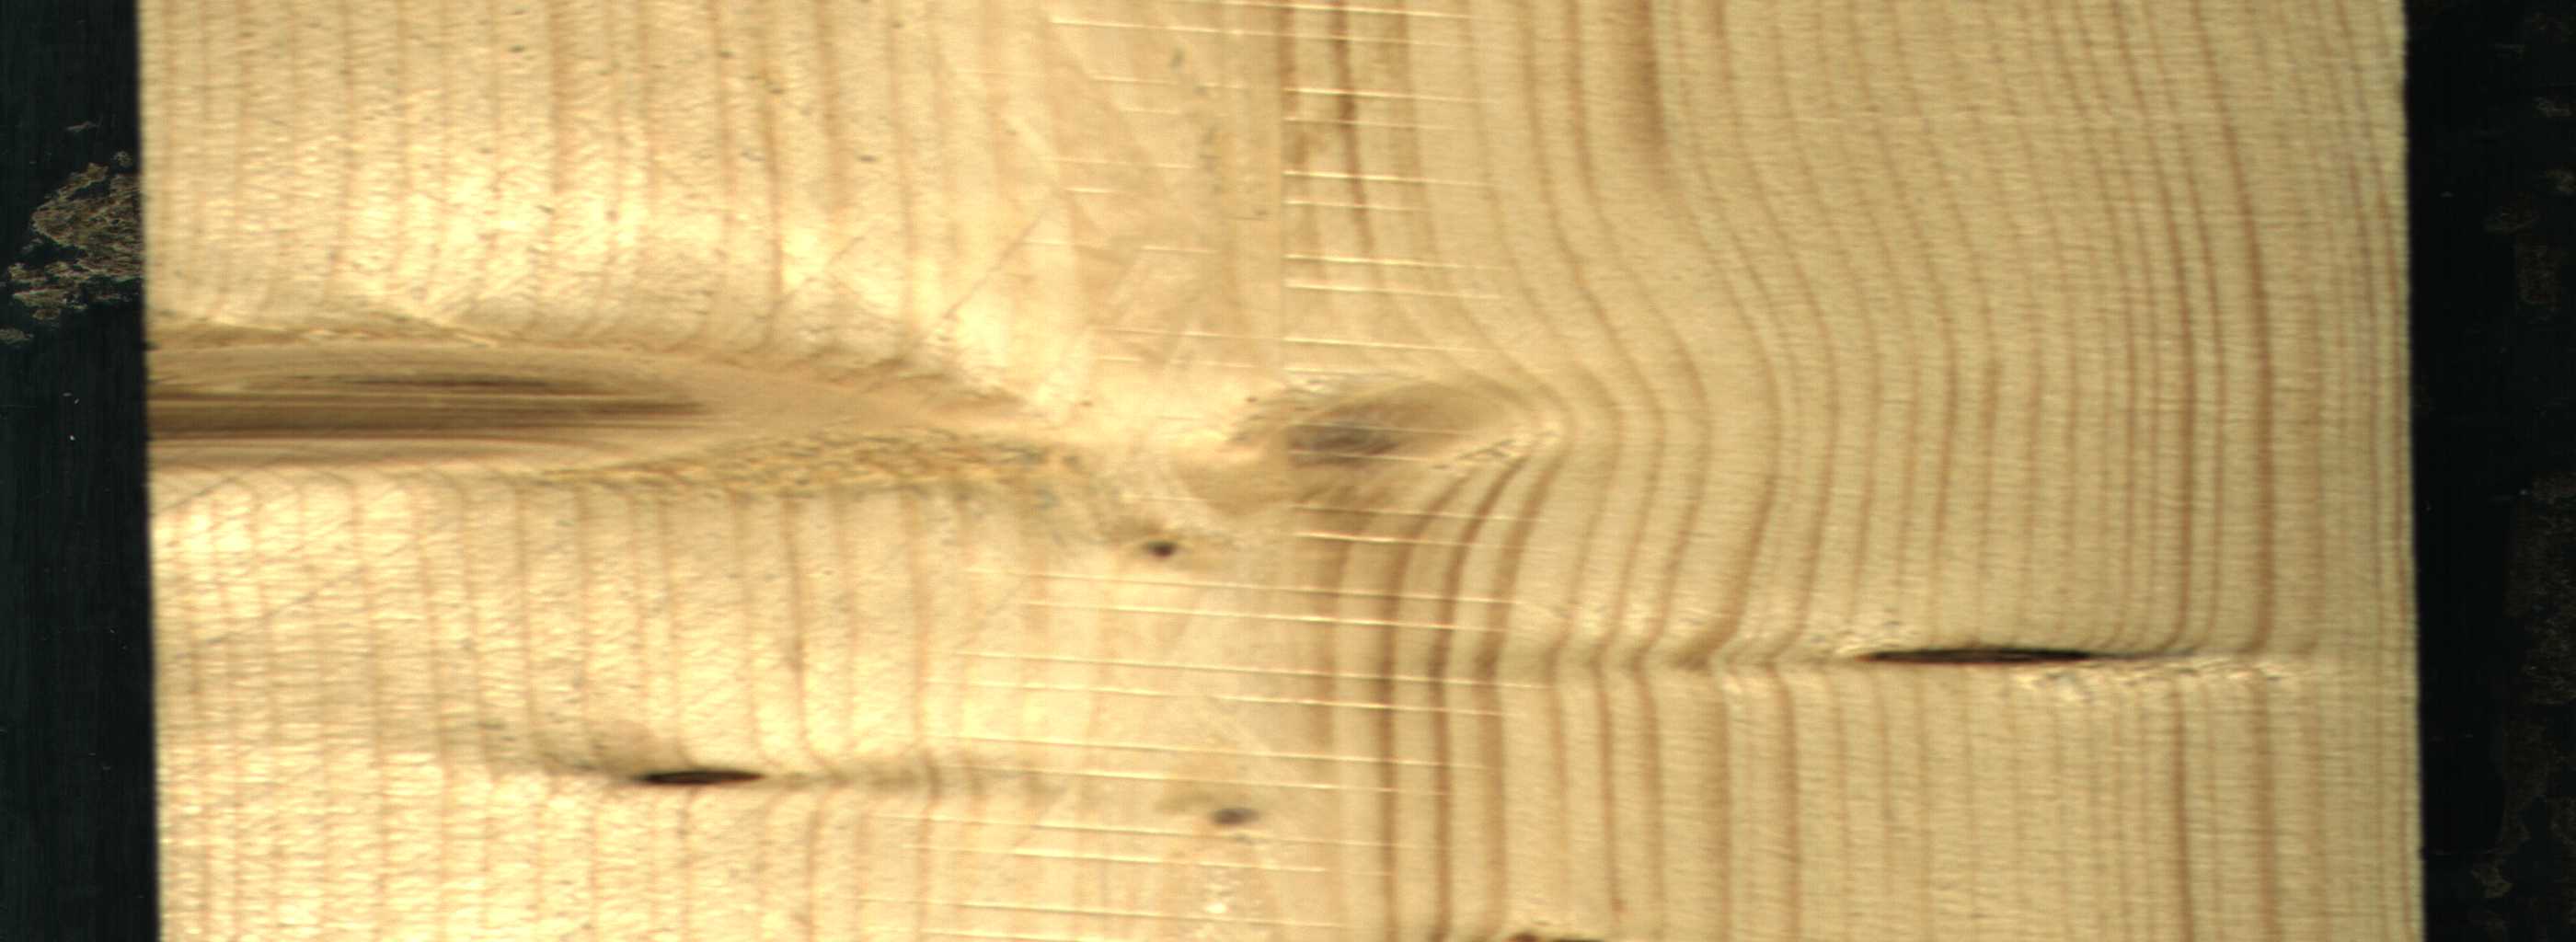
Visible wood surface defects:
Dead_Knot
Dead_Knot
Live_Knot
Live_Knot
Live_Knot
Live_Knot